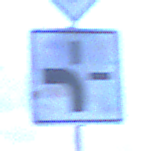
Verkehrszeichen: VerlaufVorfahrtsstrasse1
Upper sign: Vorfahrtsstrasse
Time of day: Dawn
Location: Outdoor (Urban)
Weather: PartlyCloudy
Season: NotSpecified
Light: Natural